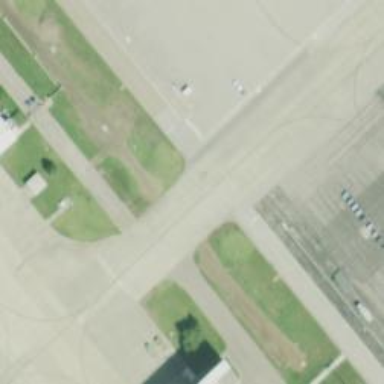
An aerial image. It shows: Image of taxiway at airport.